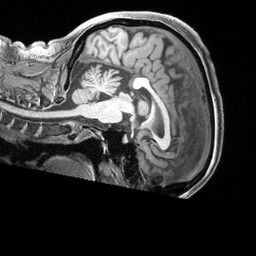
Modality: T1w
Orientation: sagittal
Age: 43
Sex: female
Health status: ill
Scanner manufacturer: siemens
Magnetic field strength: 3 T
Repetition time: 2.4 s
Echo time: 0.00222 s